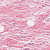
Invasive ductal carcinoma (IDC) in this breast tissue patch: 0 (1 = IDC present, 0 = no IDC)